Question: I'm getting this error, in admin panel other than this the website is working fine.
Here is my forms.py<URL>
Here is models.py<URL>
These are in views.py<URL>
And this is for new user registration<URL>
I think the error is happening because the model is receiving a NoneType as a foreign key.
But I don't know how to solve this problem.
I'm new to django please help me out.
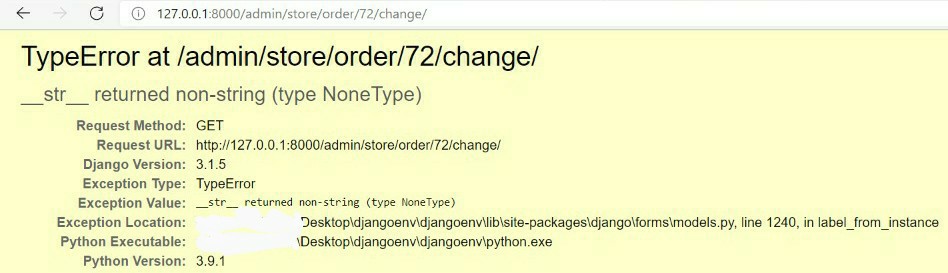
Answer: you can do it like this:
'''
def __str__(self):
if self.name:
return self.name
else:
return self.email
'''
you have to return at least something